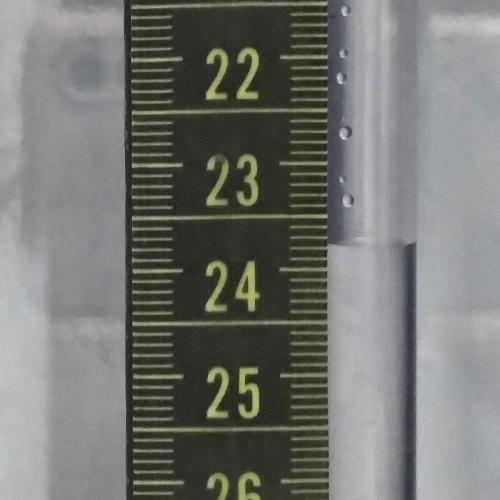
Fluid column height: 23.8 cm